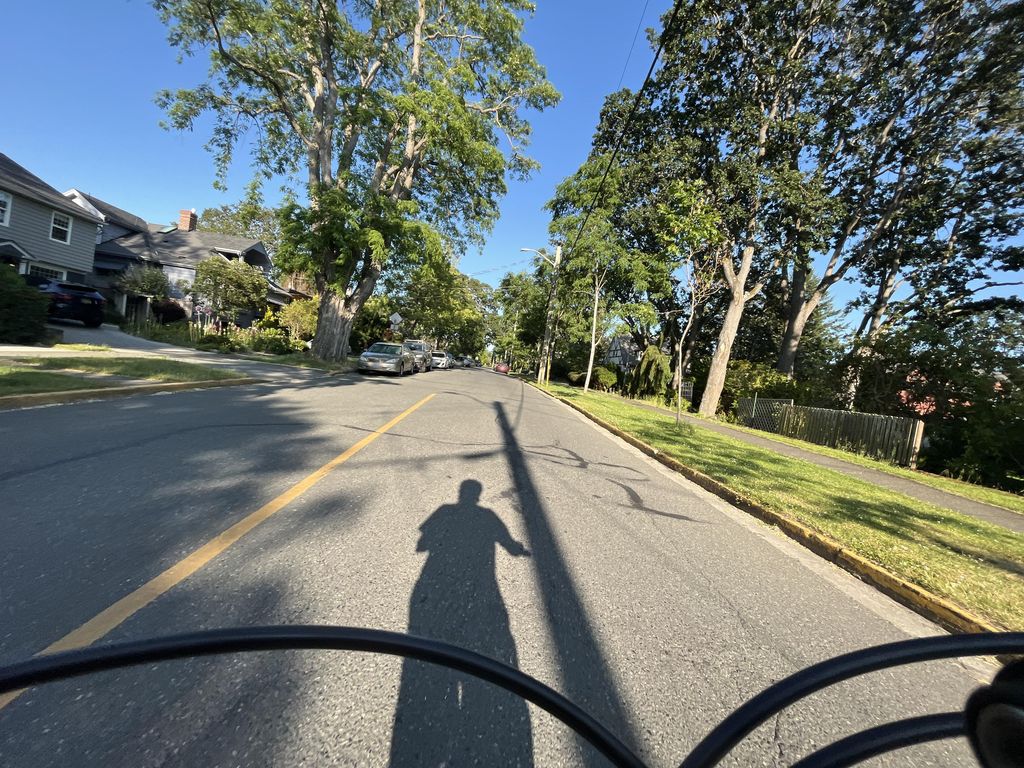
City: victoria